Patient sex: F
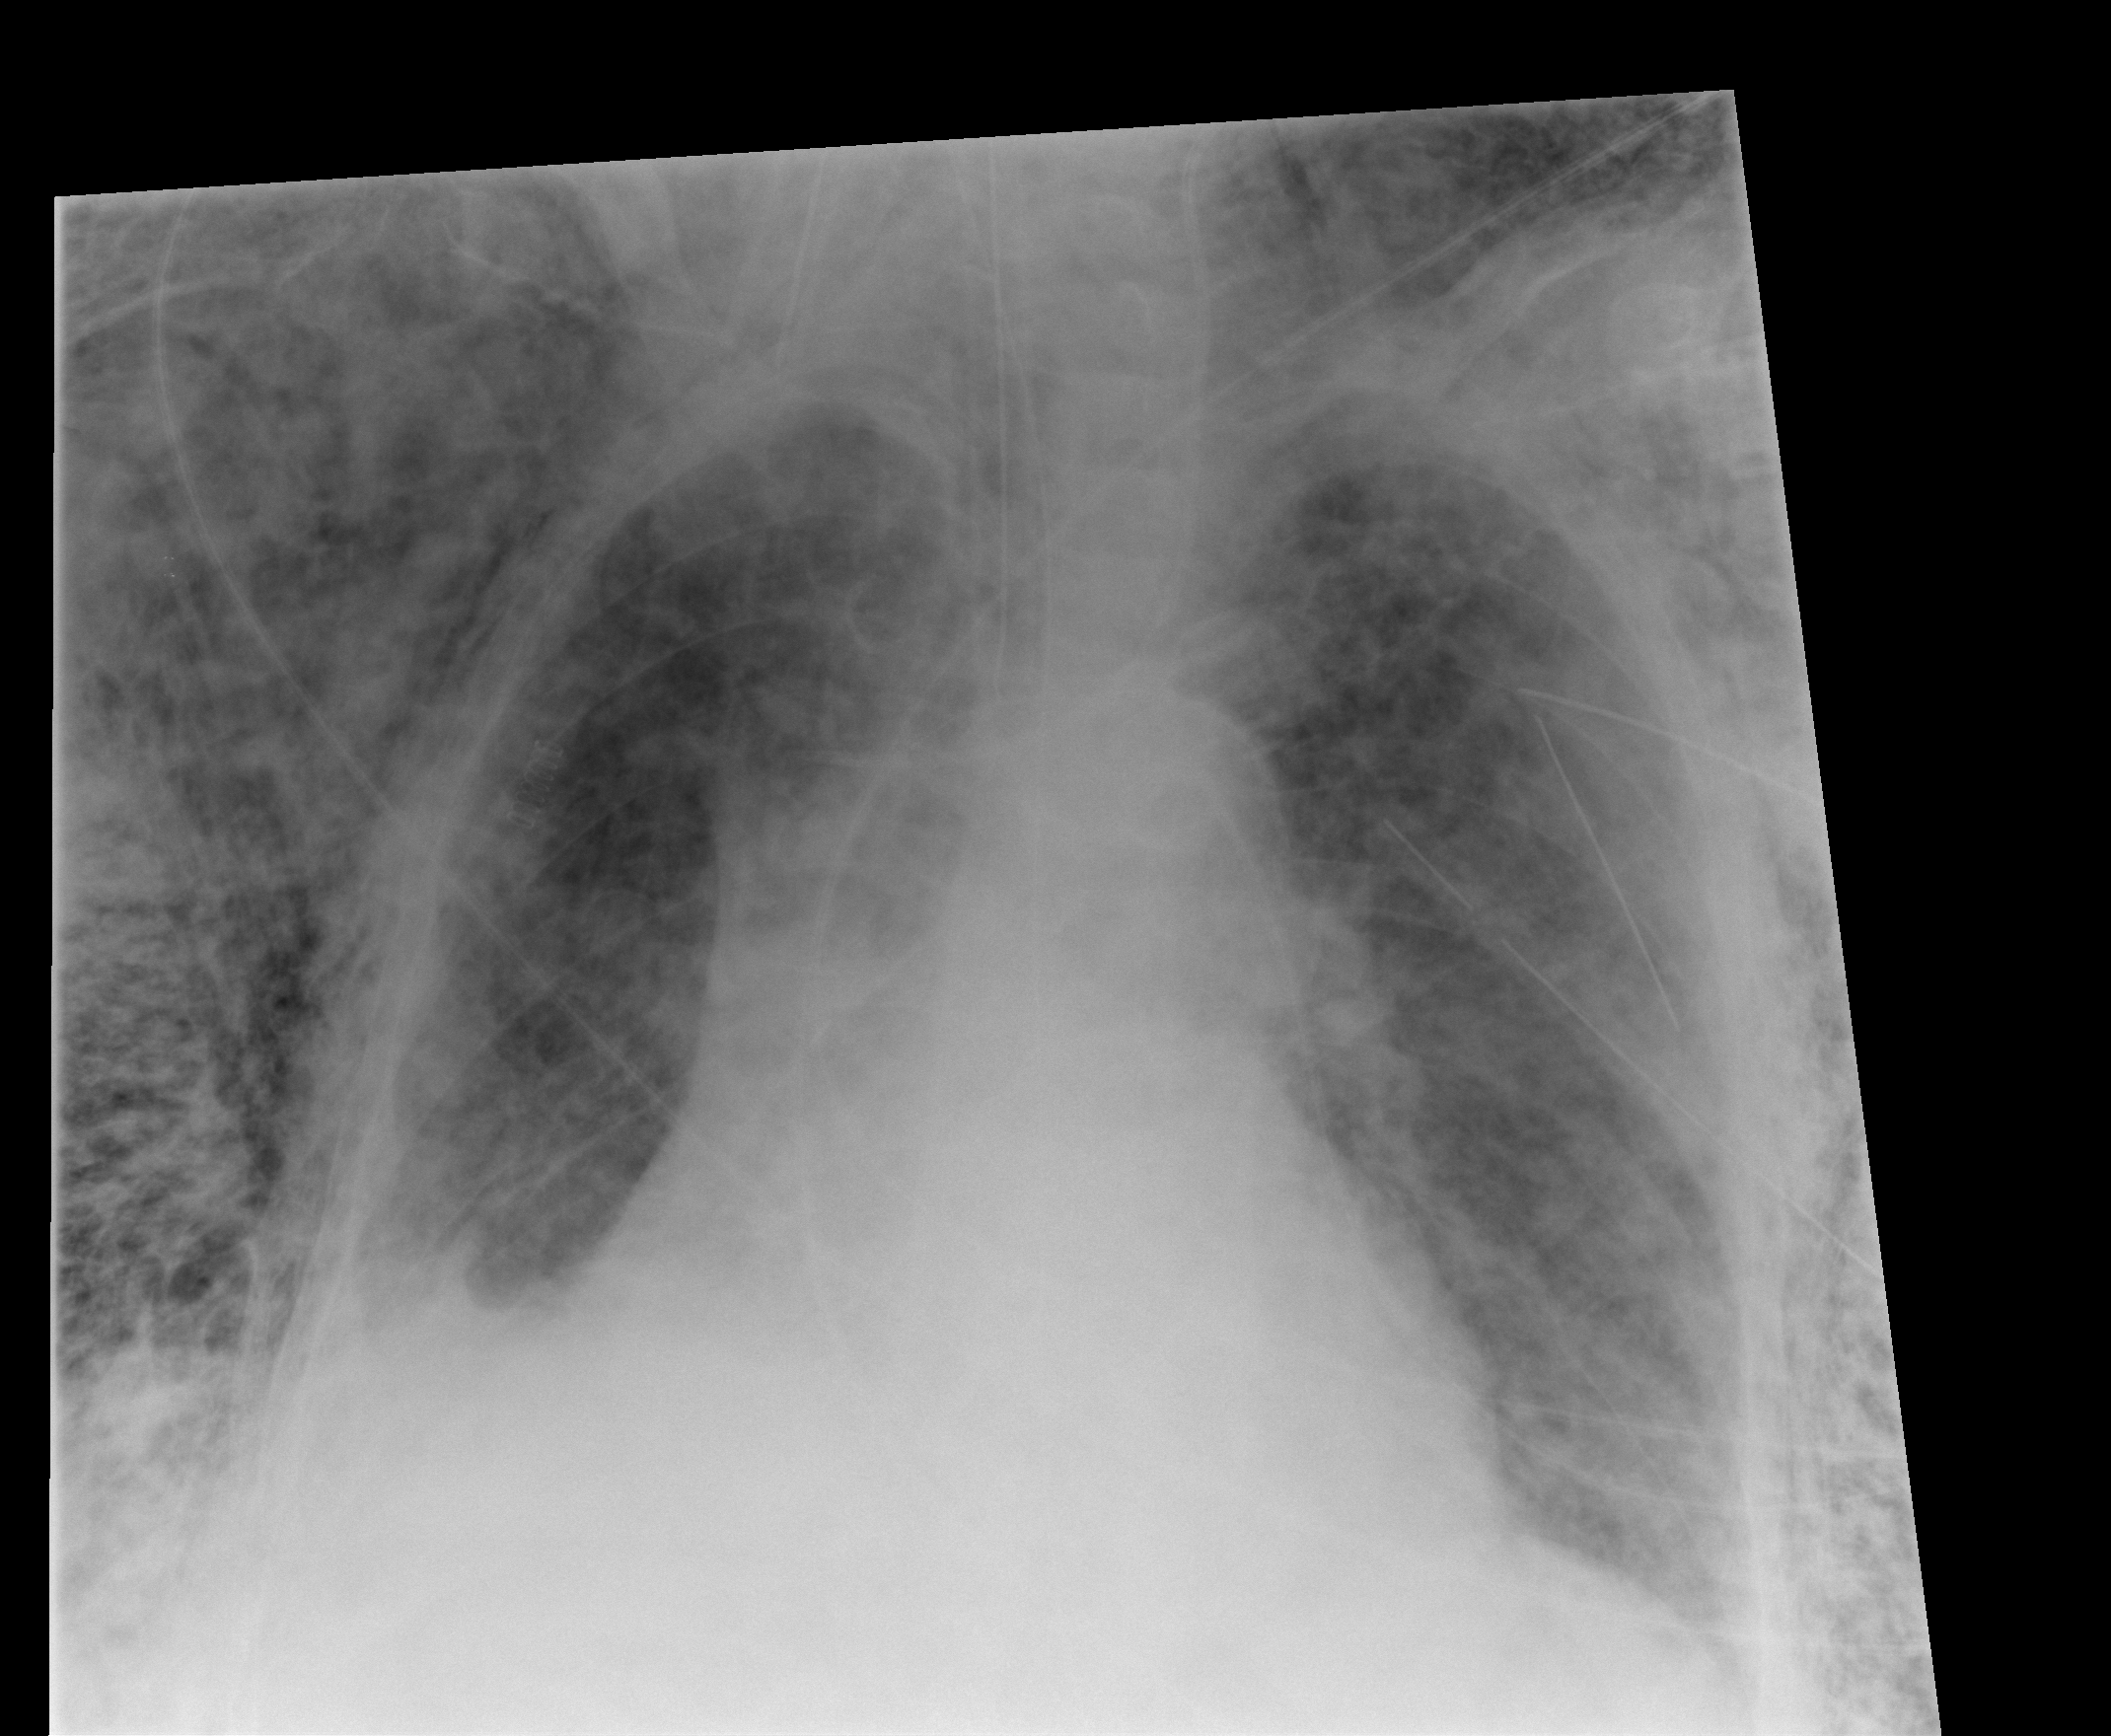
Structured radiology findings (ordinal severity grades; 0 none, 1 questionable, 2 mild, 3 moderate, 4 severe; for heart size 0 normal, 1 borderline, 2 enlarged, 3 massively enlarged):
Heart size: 2
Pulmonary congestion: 0
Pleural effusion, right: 1
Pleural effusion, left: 0
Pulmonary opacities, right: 0
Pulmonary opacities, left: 0
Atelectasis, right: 0
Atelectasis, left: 0